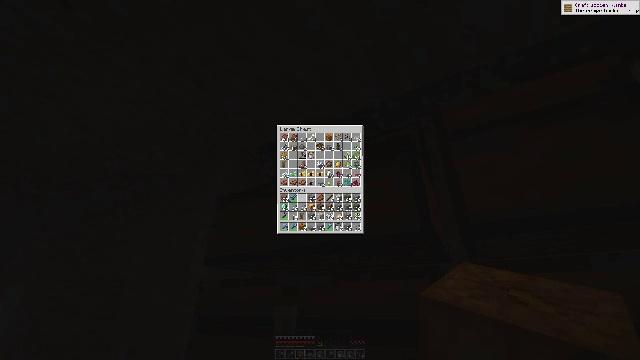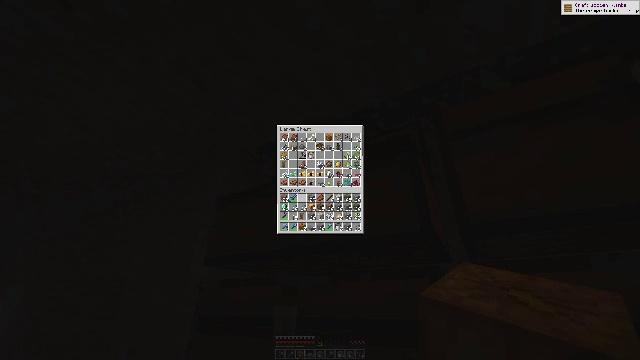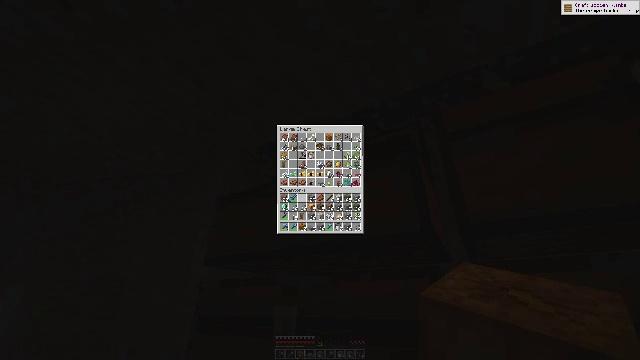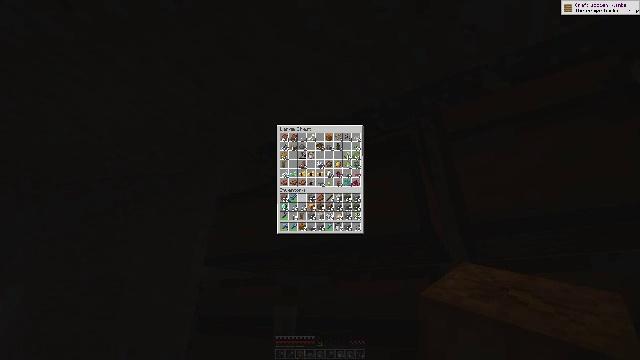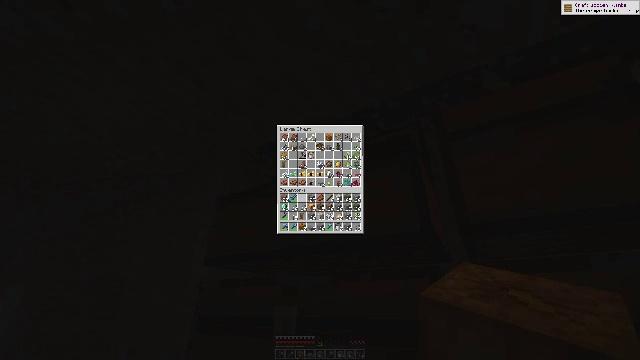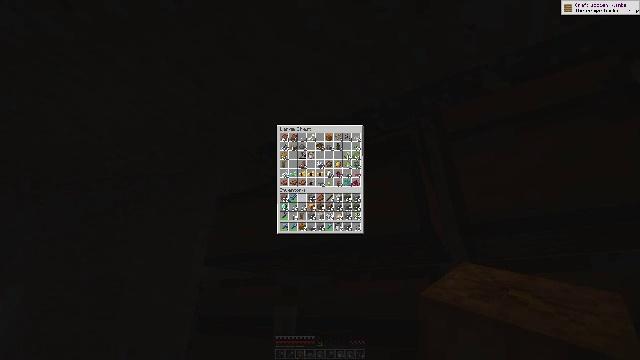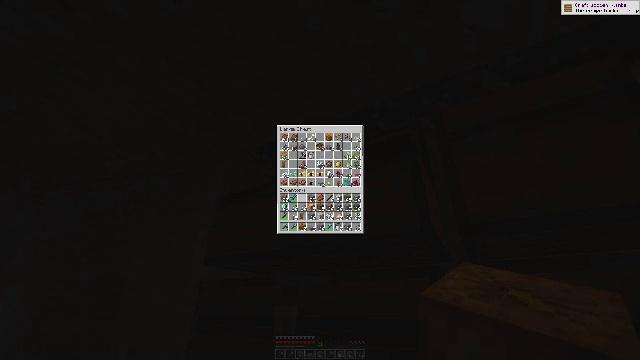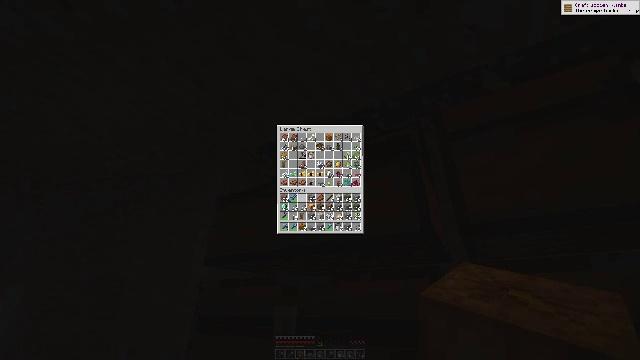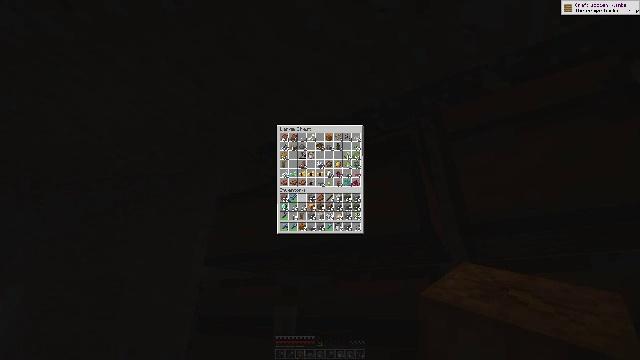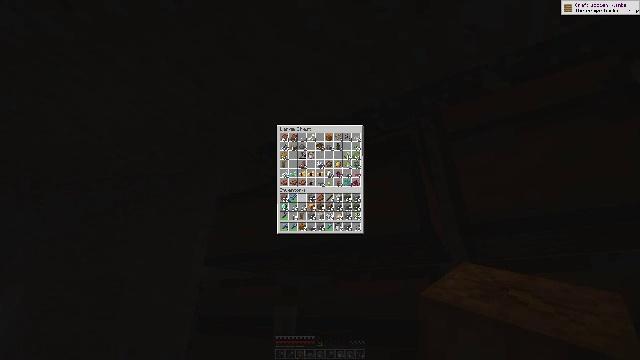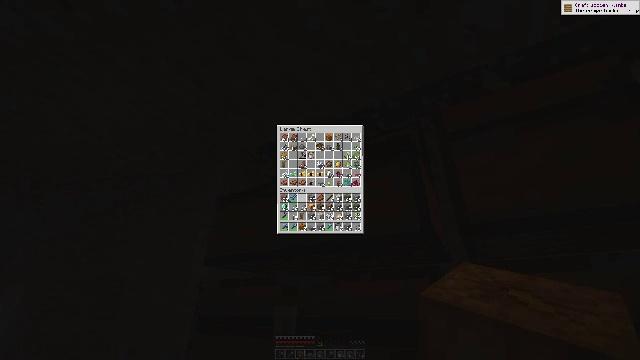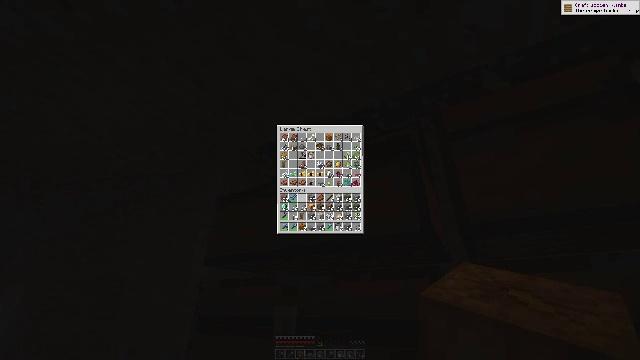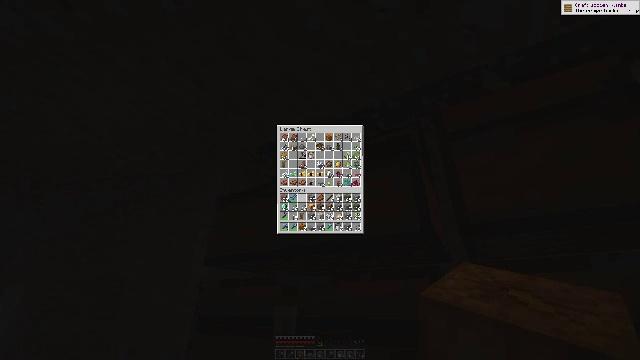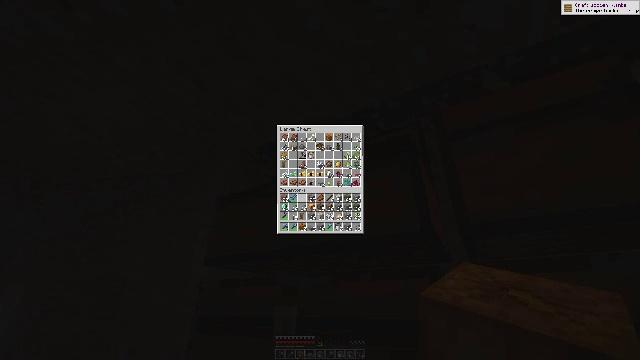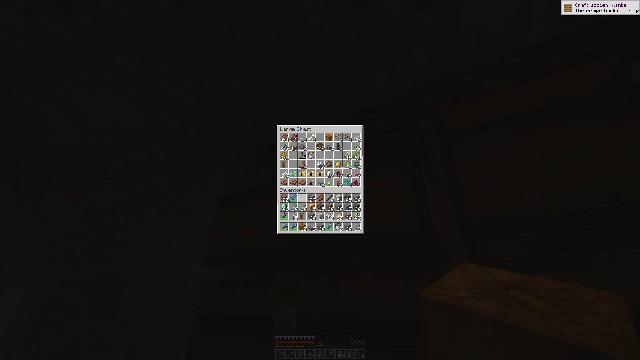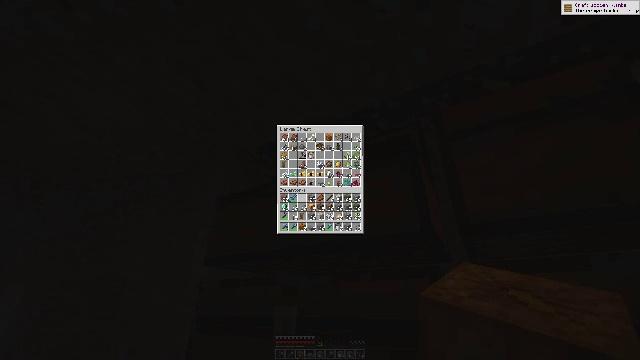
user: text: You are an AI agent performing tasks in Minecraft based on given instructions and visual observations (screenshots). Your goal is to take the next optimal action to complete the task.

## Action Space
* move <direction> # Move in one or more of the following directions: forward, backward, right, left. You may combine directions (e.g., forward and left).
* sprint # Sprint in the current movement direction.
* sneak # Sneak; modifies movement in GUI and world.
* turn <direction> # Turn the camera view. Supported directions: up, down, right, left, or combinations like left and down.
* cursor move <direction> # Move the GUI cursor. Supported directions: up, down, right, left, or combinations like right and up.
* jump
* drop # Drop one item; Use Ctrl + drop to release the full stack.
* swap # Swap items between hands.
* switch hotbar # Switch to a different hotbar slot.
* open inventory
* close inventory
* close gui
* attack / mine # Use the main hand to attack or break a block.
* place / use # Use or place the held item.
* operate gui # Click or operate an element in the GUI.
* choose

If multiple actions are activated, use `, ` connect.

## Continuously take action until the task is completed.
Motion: motion action
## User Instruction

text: Break the composter to recycle it.
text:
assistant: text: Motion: no_op
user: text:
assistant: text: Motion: no_op
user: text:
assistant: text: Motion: no_op
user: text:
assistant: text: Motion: no_op
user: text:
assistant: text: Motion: no_op
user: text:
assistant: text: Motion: no_op
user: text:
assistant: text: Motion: no_op
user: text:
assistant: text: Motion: no_op
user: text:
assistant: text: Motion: no_op
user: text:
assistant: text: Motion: no_op
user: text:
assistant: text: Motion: no_op
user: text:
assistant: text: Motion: no_op
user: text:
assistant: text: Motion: no_op
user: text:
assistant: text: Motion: no_op
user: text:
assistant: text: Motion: no_op
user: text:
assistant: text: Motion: no_op
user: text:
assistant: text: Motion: no_op
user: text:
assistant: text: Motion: no_op
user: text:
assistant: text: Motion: no_op
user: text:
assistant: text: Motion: no_op
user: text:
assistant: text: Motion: no_op
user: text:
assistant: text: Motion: no_op
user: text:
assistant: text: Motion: no_op
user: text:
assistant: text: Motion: no_op
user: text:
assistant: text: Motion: no_op
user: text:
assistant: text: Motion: no_op
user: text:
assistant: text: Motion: no_op
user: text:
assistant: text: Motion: no_op
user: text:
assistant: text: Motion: no_op
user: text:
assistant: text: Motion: no_op